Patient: sex F, age 83
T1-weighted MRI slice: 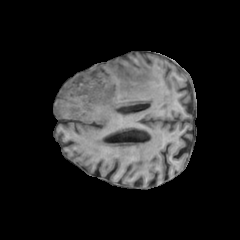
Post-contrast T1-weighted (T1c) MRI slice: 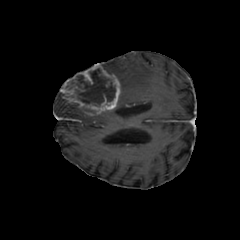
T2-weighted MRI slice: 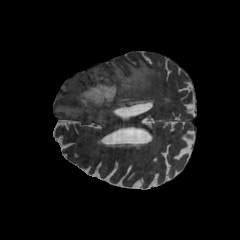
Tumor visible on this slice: yes
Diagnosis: Glioblastoma, IDH-wildtype
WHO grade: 4